Field crop: maize
Growth stage: 1
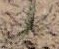
Species: salsola